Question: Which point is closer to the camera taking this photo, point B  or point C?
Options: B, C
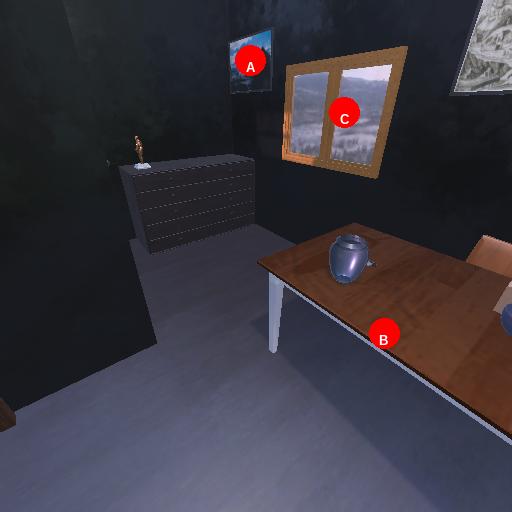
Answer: B